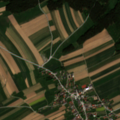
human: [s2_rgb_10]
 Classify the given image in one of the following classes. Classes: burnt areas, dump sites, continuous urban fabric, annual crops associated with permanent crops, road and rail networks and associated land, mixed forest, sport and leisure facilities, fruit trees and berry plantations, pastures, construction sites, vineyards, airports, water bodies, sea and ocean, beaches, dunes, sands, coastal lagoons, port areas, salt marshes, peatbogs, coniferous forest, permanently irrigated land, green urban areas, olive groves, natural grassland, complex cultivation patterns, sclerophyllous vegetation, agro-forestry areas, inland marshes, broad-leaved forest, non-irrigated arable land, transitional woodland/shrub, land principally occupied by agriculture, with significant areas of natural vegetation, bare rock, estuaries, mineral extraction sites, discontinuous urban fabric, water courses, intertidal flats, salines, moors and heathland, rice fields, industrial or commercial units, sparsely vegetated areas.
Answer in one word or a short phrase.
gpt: discontinuous urban fabric, non-irrigated arable land, coniferous forest